Question: I have 'UITextView' in my iPhone app. In the 'UITextView i have added UIImageView as subview'. When the entered text reaches the 'final height the texts are scrolling to top'. Instead the 'UIImageView (with image) also scrolling top'. How can i handle to stop the image scroll and allow the text to scroll? Here is my code for your reference,
'''
messageTextView = [[UITextView alloc] initWithFrame:CGRectMake(35, 5, 210, 30)];
messageTextView.delegate = self;
messageTextView.backgroundColor = [UIColor clearColor];
messageTextView.clipsToBounds = YES;
messageTextView.font = [UIFont fontWithName:@"Helvetica" size:14];
messageTextView.autoresizingMask = UIViewAutoresizingFlexibleWidth;
textViewImageView = [[UIImageView alloc]initWithFrame: CGRectMake(0, 0, 210, 30)];
textViewImageView.image = [UIImage imageNamed: @"textbg.png"];
textViewImageView.contentMode = UIViewContentModeScaleToFill;
textViewImageView.contentStretch = CGRectMake(0.5, 0.5, 0, 0);
[messageTextView addSubview: textViewImageView];
[messageTextView sendSubviewToBack: textViewImageView];
[messageTextView addSubview:textViewLabel];
'''
Can anyone please help me to solve this? Thanks in advance. Looking forward your reply.

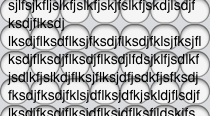
Answer: have you considered to position the imageView behind the textView? Or is there any reason that forbids such a layout?
something like that:
'''
UITextView *messageTextView = [[UITextView alloc] initWithFrame:CGRectMake(35, 5, 210, 30)];
// ...
messageTextView.autoresizingMask = UIViewAutoresizingFlexibleWidth;
[self.view addSubview:messageTextView];
UIImageView *textViewImageView = [[UIImageView alloc] initWithFrame:CGRectMake(35, 5, 210, 30)];
// ...
textViewImageView.autoresizingMask = UIViewAutoresizingFlexibleWidth;
[self.view addSubview:textViewImageView];
[self.view sendSubviewToBack:textViewImageView];
'''